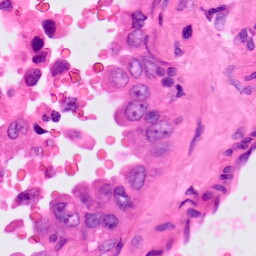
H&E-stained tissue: Lung